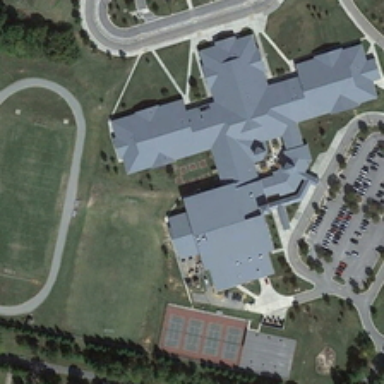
A playground and a parking lot are near a large building with four tennis courts .